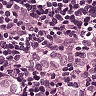
Metastatic tissue present: yes